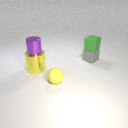
small gray rubber cube behind small yellow rubber sphere